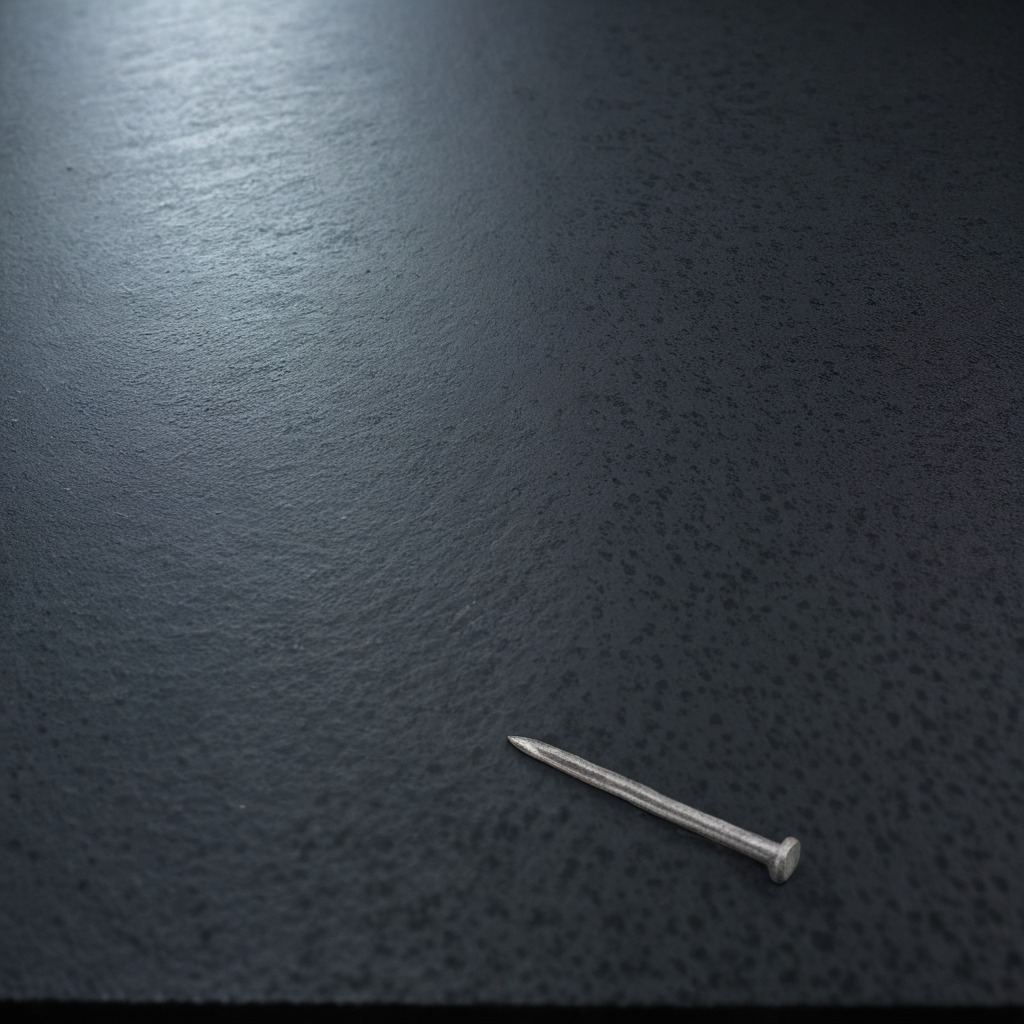
An iron nail lies on a clean granite table inside a workshop at night dim ambient light soft shadows worn but